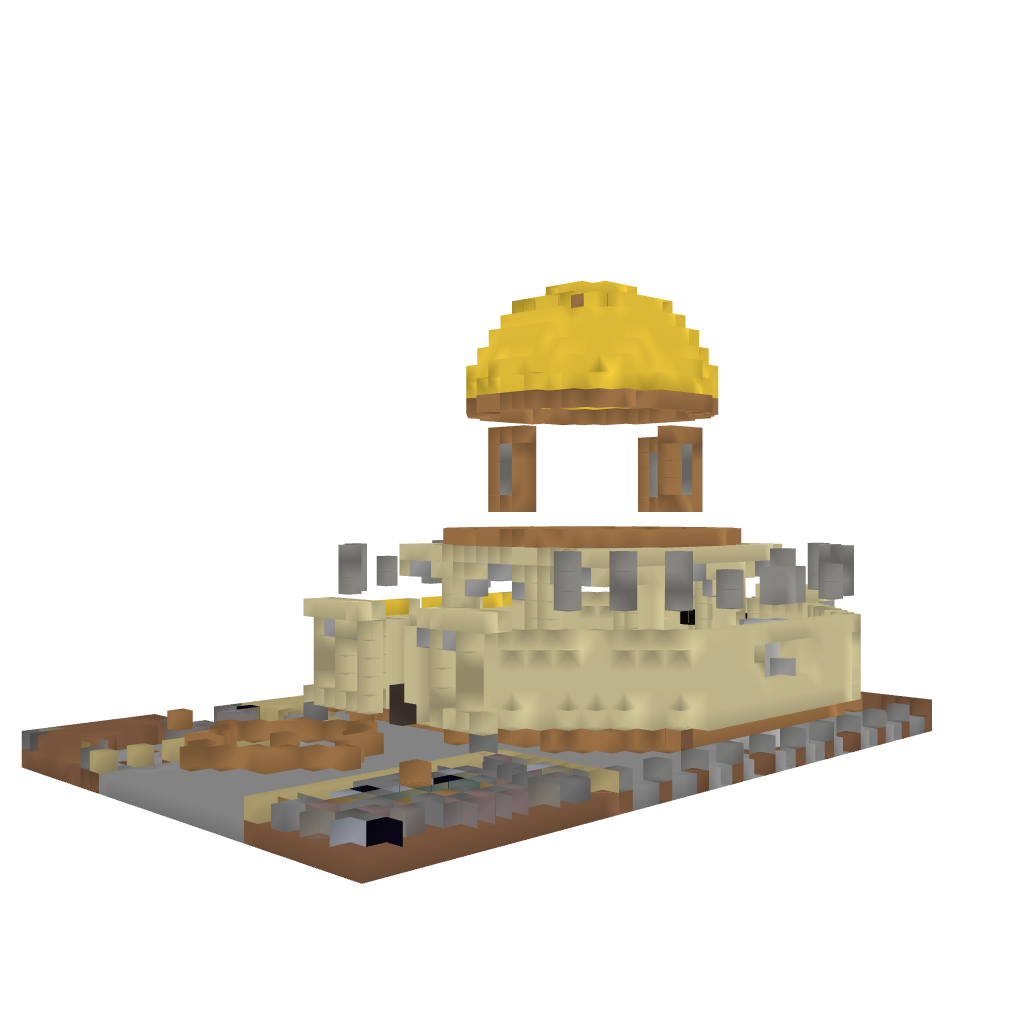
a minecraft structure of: Dome of the Rock